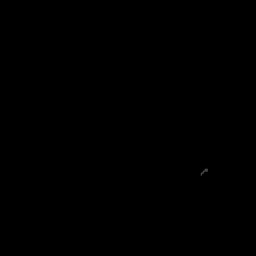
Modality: T2w
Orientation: axial
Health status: healthy
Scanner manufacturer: siemens
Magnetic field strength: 3 T
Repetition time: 10 s
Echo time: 0.092 s